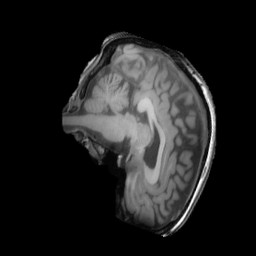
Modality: T1w
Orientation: sagittal
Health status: ill
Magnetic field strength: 3 T